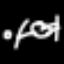
Label: bed